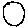
Label: moon